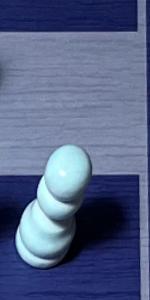
Label: Pawn_White